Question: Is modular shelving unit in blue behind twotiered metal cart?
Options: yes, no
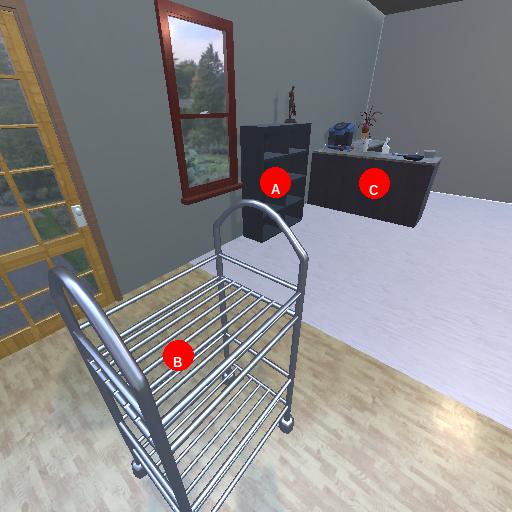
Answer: yes